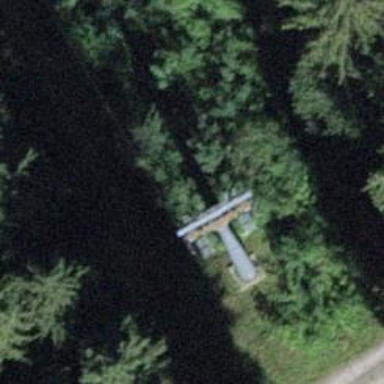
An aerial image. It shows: Pylon for aerialway.